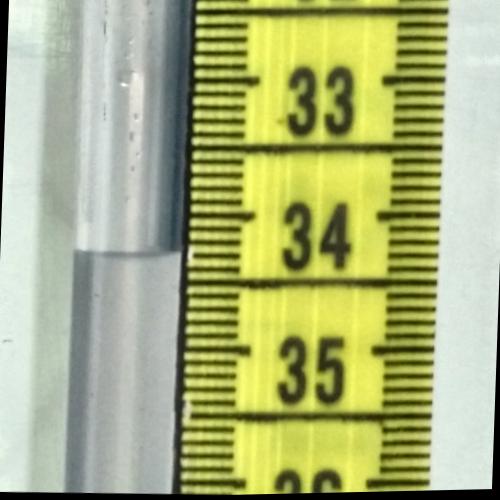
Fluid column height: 34.3 cm